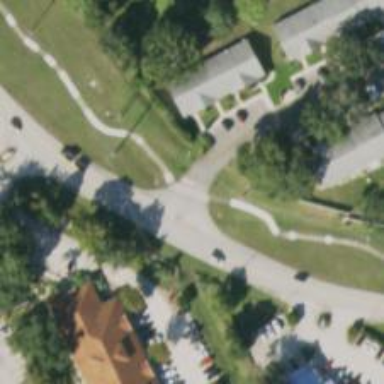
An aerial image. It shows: Asphalt path with uncontrolled crossing.